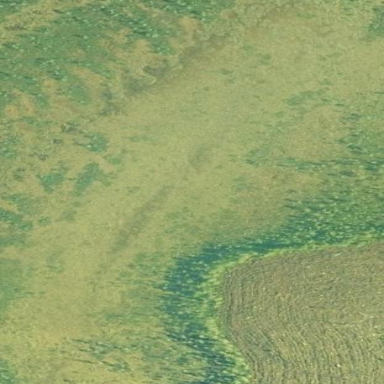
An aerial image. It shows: Bog wetland area.